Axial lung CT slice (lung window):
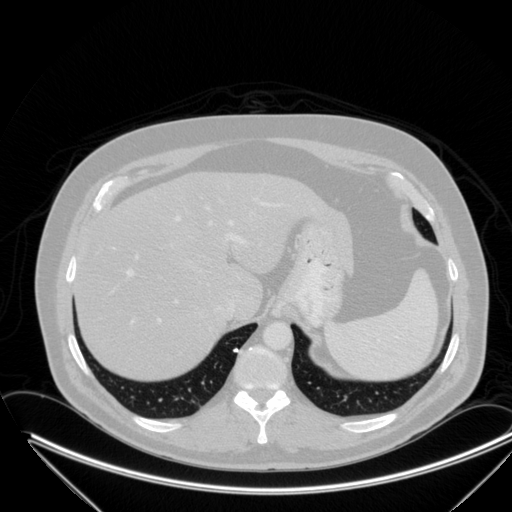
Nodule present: yes
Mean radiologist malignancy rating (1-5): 1.5